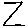
Label: zigzag